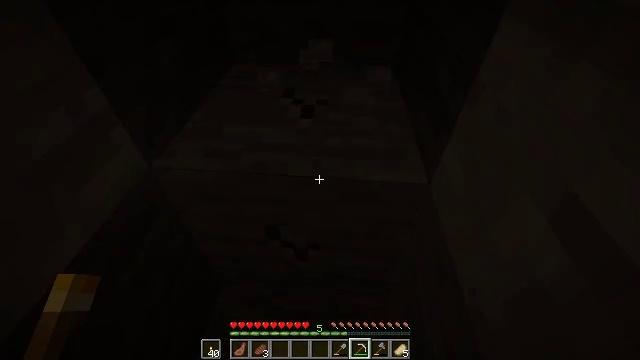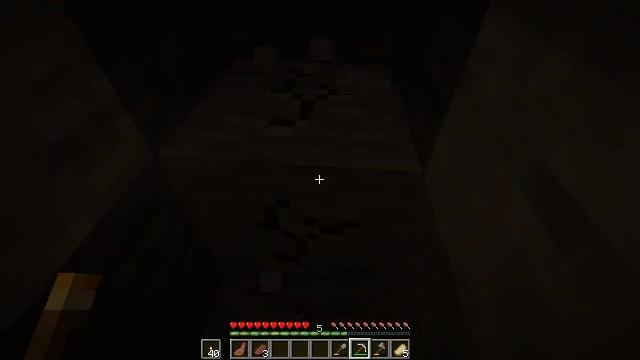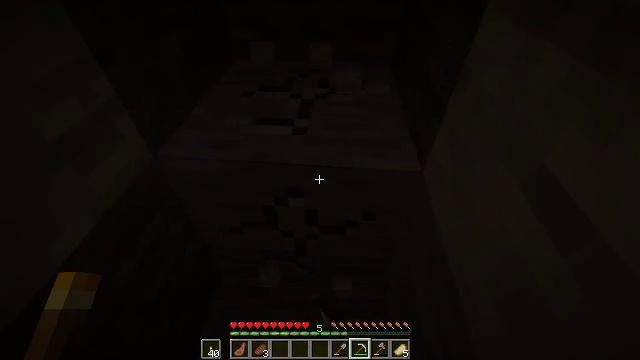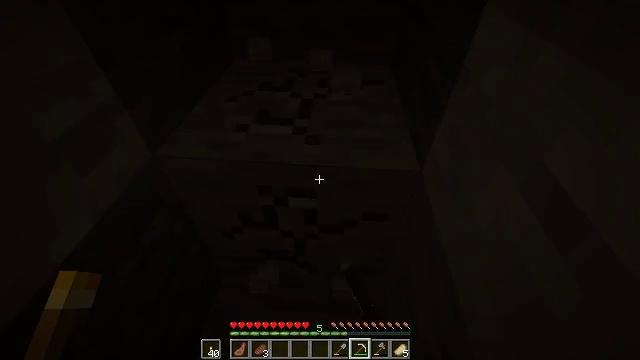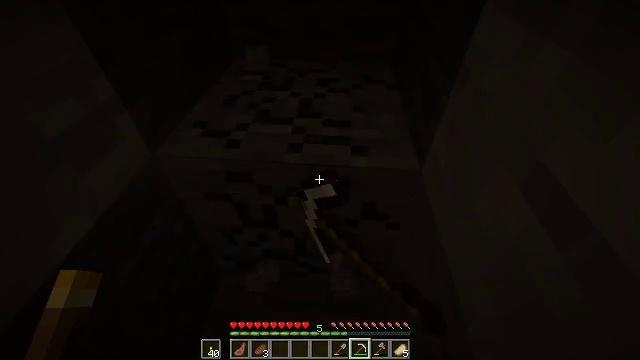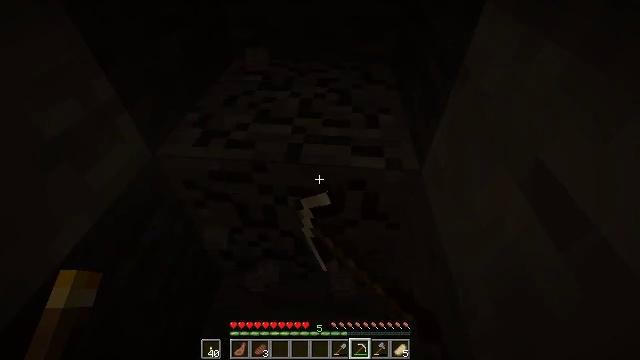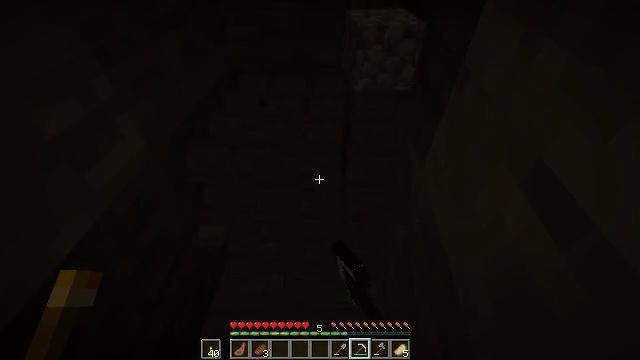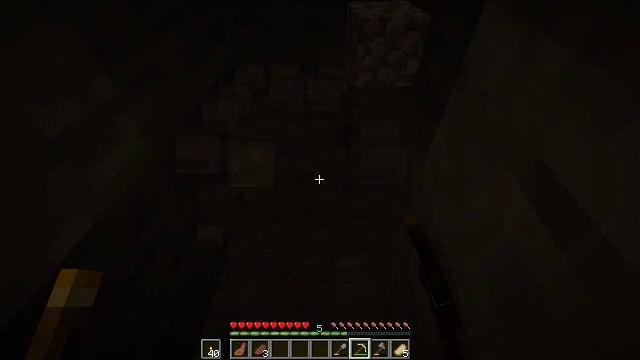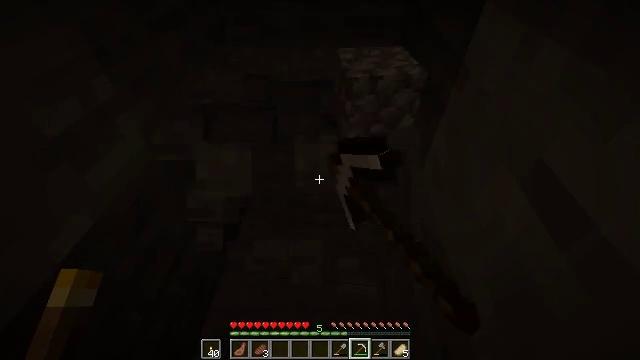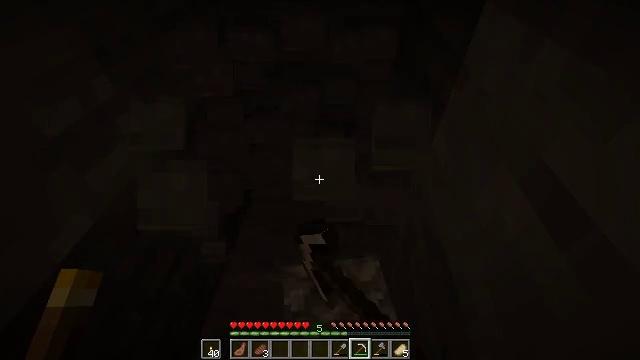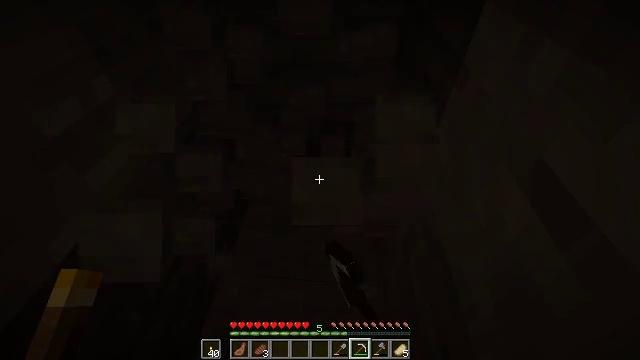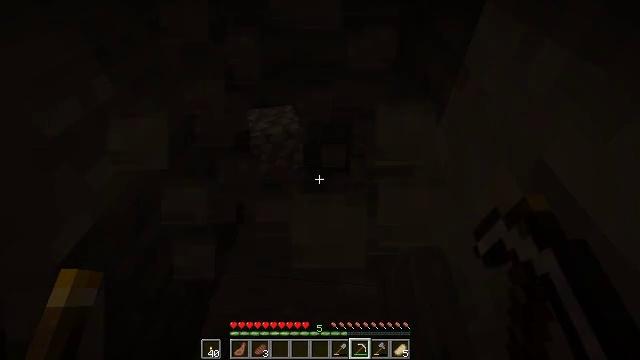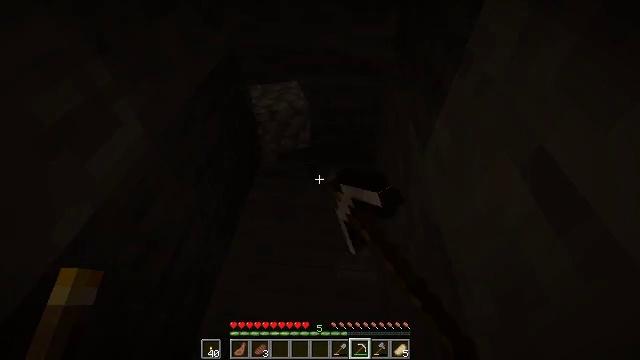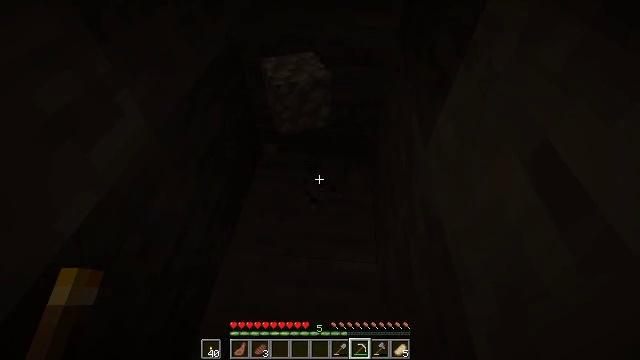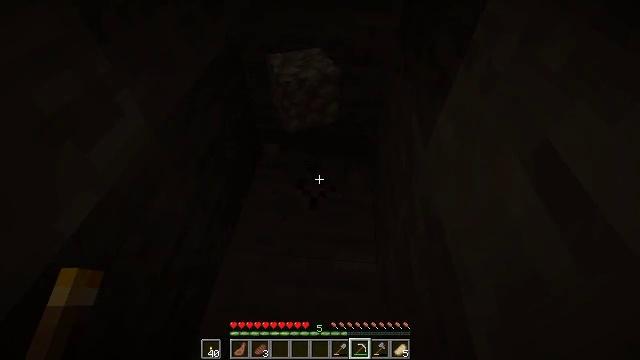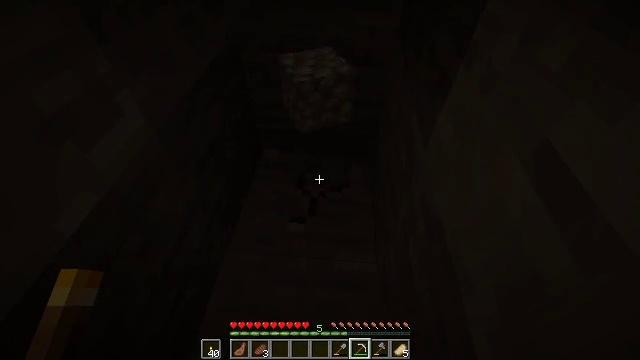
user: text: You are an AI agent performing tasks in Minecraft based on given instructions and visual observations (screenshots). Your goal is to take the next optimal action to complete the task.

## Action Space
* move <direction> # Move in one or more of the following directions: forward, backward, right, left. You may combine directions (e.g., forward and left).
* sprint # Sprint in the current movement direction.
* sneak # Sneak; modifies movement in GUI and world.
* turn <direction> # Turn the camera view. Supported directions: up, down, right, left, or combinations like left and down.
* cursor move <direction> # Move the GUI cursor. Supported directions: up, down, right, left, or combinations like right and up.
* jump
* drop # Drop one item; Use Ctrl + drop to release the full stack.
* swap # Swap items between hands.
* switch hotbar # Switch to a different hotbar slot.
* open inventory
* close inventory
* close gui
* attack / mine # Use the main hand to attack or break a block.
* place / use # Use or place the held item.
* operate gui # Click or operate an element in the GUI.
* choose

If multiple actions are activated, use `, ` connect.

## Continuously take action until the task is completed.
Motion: motion action
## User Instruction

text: Mine stone underground.
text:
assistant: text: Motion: move back, attack / mine
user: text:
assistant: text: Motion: attack / mine
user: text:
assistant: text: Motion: attack / mine
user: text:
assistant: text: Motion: attack / mine
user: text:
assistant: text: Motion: attack / mine
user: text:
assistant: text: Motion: attack / mine
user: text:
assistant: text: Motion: attack / mine
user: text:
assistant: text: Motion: attack / mine
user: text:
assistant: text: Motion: attack / mine
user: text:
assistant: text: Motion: attack / mine
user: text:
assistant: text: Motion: attack / mine
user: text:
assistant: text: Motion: turn down, attack / mine
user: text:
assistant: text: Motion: turn down, attack / mine
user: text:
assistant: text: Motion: attack / mine
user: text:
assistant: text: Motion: attack / mine
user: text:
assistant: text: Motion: attack / mine
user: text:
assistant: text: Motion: attack / mine
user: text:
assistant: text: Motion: attack / mine
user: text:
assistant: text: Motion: attack / mine
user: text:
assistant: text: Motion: attack / mine
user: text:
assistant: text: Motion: attack / mine
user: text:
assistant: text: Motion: attack / mine
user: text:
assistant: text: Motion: attack / mine
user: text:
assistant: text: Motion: turn up, attack / mine
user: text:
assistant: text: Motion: turn up, attack / mine
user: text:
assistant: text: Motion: attack / mine
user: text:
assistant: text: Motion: attack / mine
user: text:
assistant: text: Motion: attack / mine
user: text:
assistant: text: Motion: attack / mine
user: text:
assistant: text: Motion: attack / mine